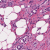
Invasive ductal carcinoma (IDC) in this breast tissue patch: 0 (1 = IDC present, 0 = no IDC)